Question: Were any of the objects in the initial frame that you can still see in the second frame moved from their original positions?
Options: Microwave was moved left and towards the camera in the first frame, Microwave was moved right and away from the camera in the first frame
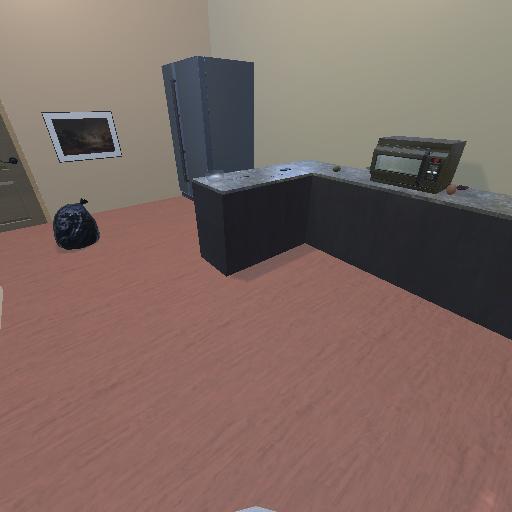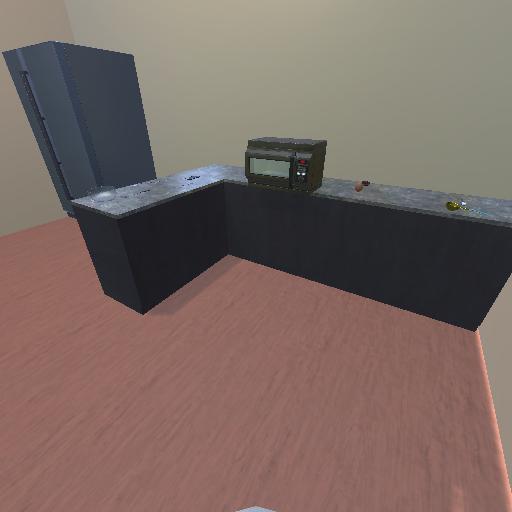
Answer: Microwave was moved left and towards the camera in the first frame